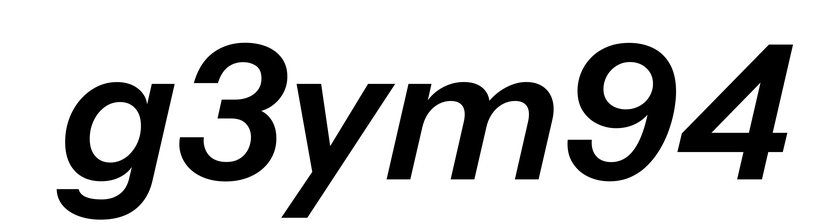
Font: InstrumentSans-Italic_SemiBold_Italic